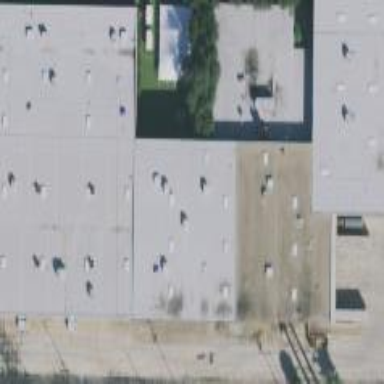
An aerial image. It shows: Warehouse.